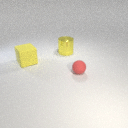
small red rubber sphere in front of large yellow rubber cube